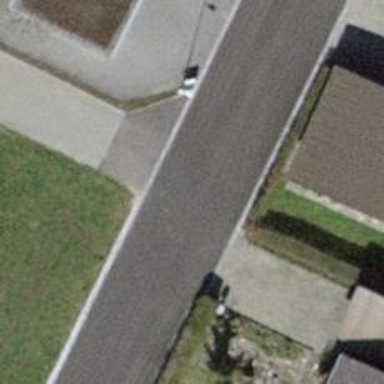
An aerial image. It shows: Residential road with asphalt surface.